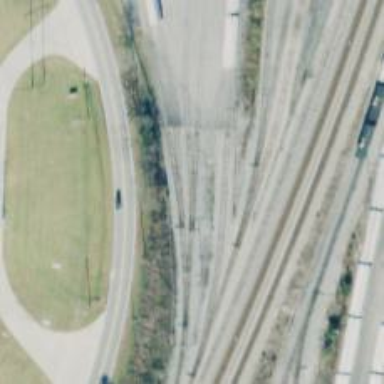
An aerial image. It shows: Rail spur service.